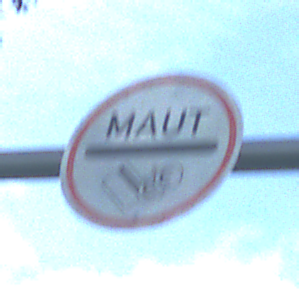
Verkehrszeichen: MautflichtigeStrecke
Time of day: MorningAfternoon
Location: Outdoor (Nature)
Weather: PartlyCloudy
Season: NotSpecified
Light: Natural